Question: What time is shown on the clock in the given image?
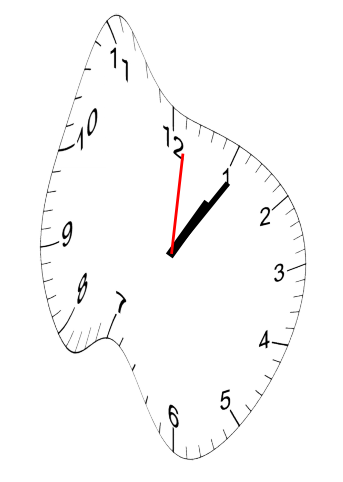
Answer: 01:06:01